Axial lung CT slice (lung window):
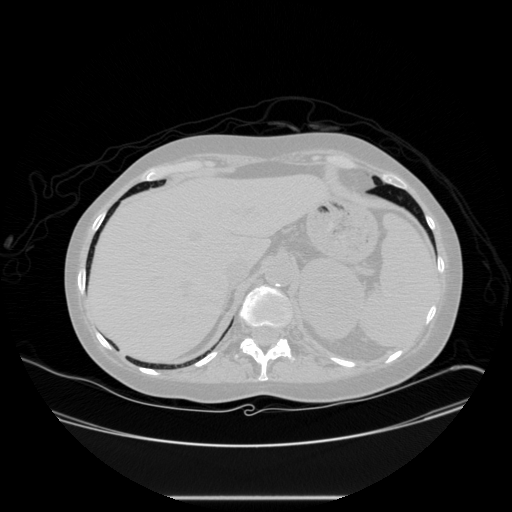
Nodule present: no